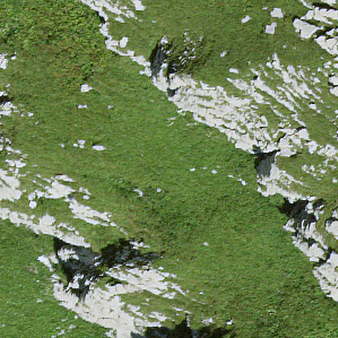
Label: other